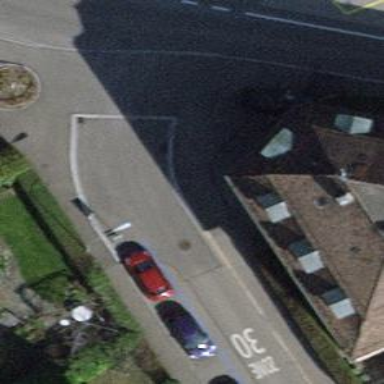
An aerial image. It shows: Residential road with asphalt surface. Both sides have sidewalks.